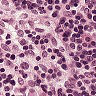
Metastatic tissue present: no